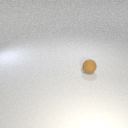
small brown rubber sphere